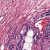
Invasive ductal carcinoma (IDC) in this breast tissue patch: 0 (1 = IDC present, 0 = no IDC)